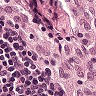
Metastatic tissue present: no